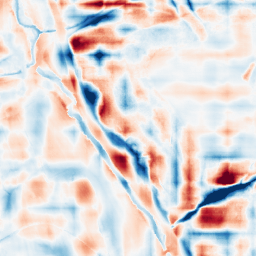
Category: wavelet
Decomposition family: wavelet_reverse_biorthogonal
Decomposition parameters: wavelet: rbio4.4
level: 5
Upsampling method: cubic_catmull_rom
Upsampling parameters: scale: 8
Upsampling scale: 8